Question: I'm using a code from a tutorial to try things out that I'll need in my real project. I have a table in my 'DataBase' with a lot (16) 'Foreign Keys' in it I have to recreate the whole 'DataBase' using 'ADO.NET EF' and now I'm little stuck with this particular case. Here is the code that I'm using for testing purposes:
'''
public class Blog
{
public int BlogId { get; set; }
public string Name { get; set; }
public string Url { get; set; }
public int UserId { get; set; }
public virtual User User { get; set; }
public virtual List<Post> Posts { get; set; }
}
public class Post
{
public int PostId { get; set; }
public string Title { get; set; }
public string Content { get; set; }
//public int BlogId { get; set; }
public virtual Blog Blog { get; set; }
//public int BlogId1 { get; set; }
public virtual Blog Blog1 { get; set; }
//public int BlogId2 { get; set; }
public virtual Blog Blog2 { get; set; }
//public int BlogId3 { get; set; }
public virtual Blog Blog3 { get; set; }
//public int BlogId4 { get; set; }
public virtual Blog Blog4 { get; set; }
}
'''
I've commented the 'int' properties as it seems that I don't need them. Executing this code I get the following:

So there are two thing that concerns me at the moment - is this the way to add multiple 'Foreign Keys' at one table and if so - the two rows underlined with red - why I have 'Blog_BlogId' and 'Blog_BlogId1' before I get the expected 'Blog1_.., Blog2_...'?
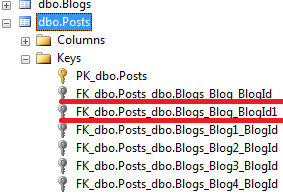
Answer: Ok, I lost the post here from where I got the solution but in this particular case it seems to be some sort of naming convention I have to uncomment the commented code and change the names without using numbers or underscore. Then in 'OnModelCreating' event add this code as many times as I need :
'''
modelBuilder.Entity<Post>().HasRequired(c => c.Blog)
.WithMany(m => m.Posts)
.HasForeignKey(c => c.BlogId)
.WillCascadeOnDelete();
modelBuilder.Entity<Post>().HasRequired(c => c.Blogged)
.WithMany()
.HasForeignKey(c => c.BloggedId)
.WillCascadeOnDelete(false);
'''
Notice that I change the property name and the class instance name every time I add new record for foreign key.